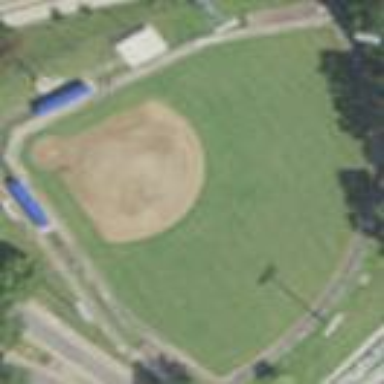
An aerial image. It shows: Baseball pitch for leisure land activities.